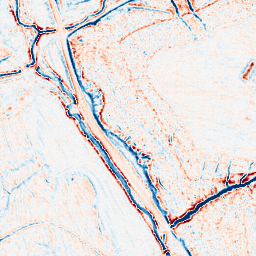
Category: edge_preserving
Decomposition family: bilateral
Decomposition parameters: d: 9
sigma_color: 50
sigma_space: 50
Upsampling method: sinc_blackman
Upsampling parameters: scale: 8
kernel_size: 16
Upsampling scale: 8